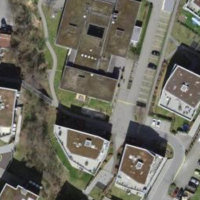
EUNIS habitat code: 55
Species observed at this site:
Cirsium vulgare